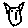
Label: cat